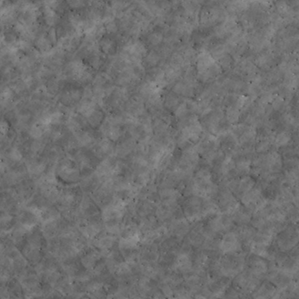
Label: non_frost